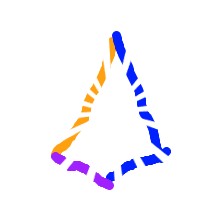
Shape: kite